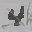
Label: 4